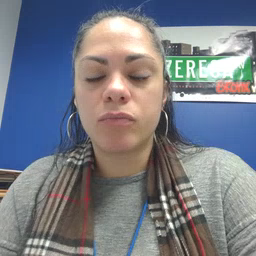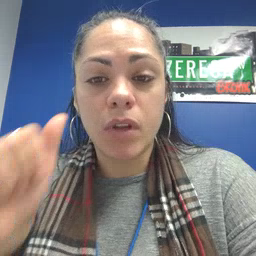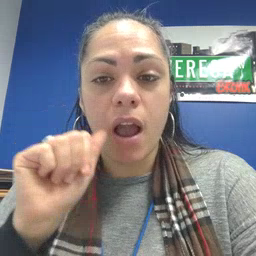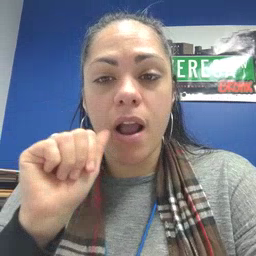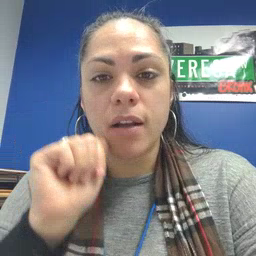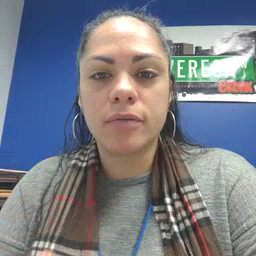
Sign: aunt